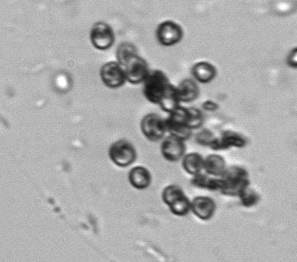
Label: Phaeocystis